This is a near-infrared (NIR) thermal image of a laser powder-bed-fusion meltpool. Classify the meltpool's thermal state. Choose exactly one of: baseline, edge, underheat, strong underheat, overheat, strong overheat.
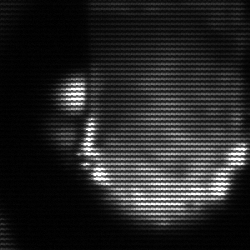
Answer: baseline